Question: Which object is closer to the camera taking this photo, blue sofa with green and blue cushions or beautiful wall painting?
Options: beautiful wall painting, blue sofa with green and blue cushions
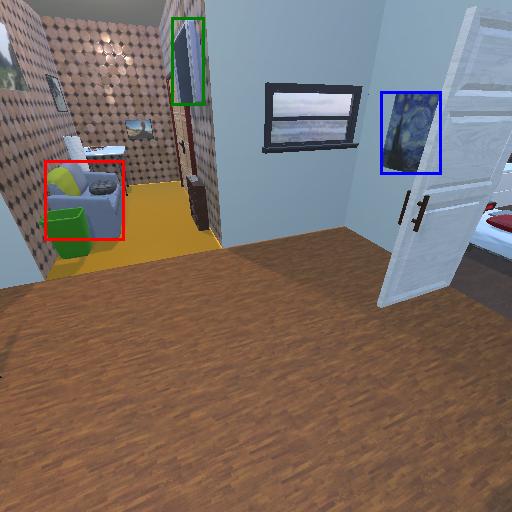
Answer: beautiful wall painting